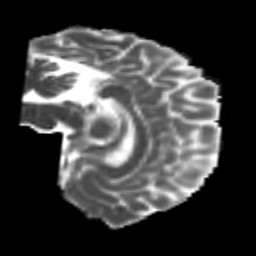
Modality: MD
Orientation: sagittal
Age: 26
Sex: female
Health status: healthy
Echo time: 0.074 s